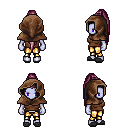
a pixel art fantasy rpg character, female body template, dark elf, purple skin, brown pirate shirt, gold greaves, white blonde extra-long topknot hairstyle, cloth hood, gray slippers, four views (front, back, left, right), 2x2 character sprite sheet, small pixel art, hard edges, no anti-aliasing